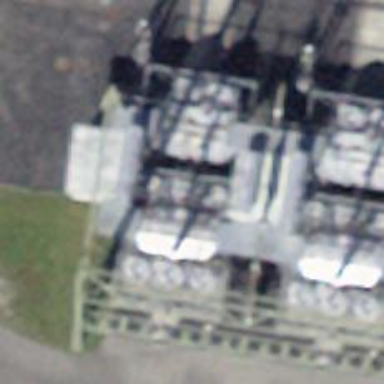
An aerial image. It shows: Outdoor generator transformer.